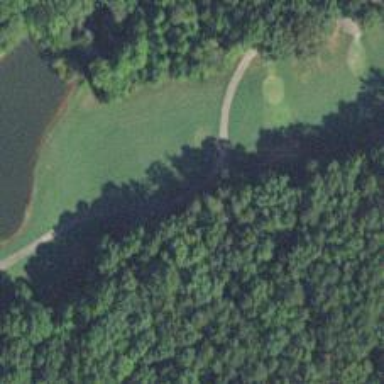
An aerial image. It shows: Path for both roads and golfers.